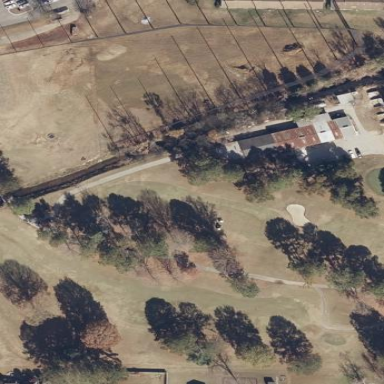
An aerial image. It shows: Golf fairway surrounded by grass.